【题型】解答题　【知识点】立体几何　【难度】medium
已知在三棱锥 \(P-ABC\) 中，\(PA \perp\) 平面 \(ABC\)，\(AB \perp AC\)，\(AB = 2PA = 2AC = 8\)，\(N\) 为 \(AB\) 上一点且满足 \(3\overrightarrow{AN} = \overrightarrow{NB}\)，\(M\)，\(S\) 分别为 \(PB\)，\(BC\) 的中点。

\noindent
(1) 求证：\(CM \perp SN\); \\[6pt]
\noindent
(2) 求直线 \(SN\) 与平面 \(CMN\) 所成角的大小.
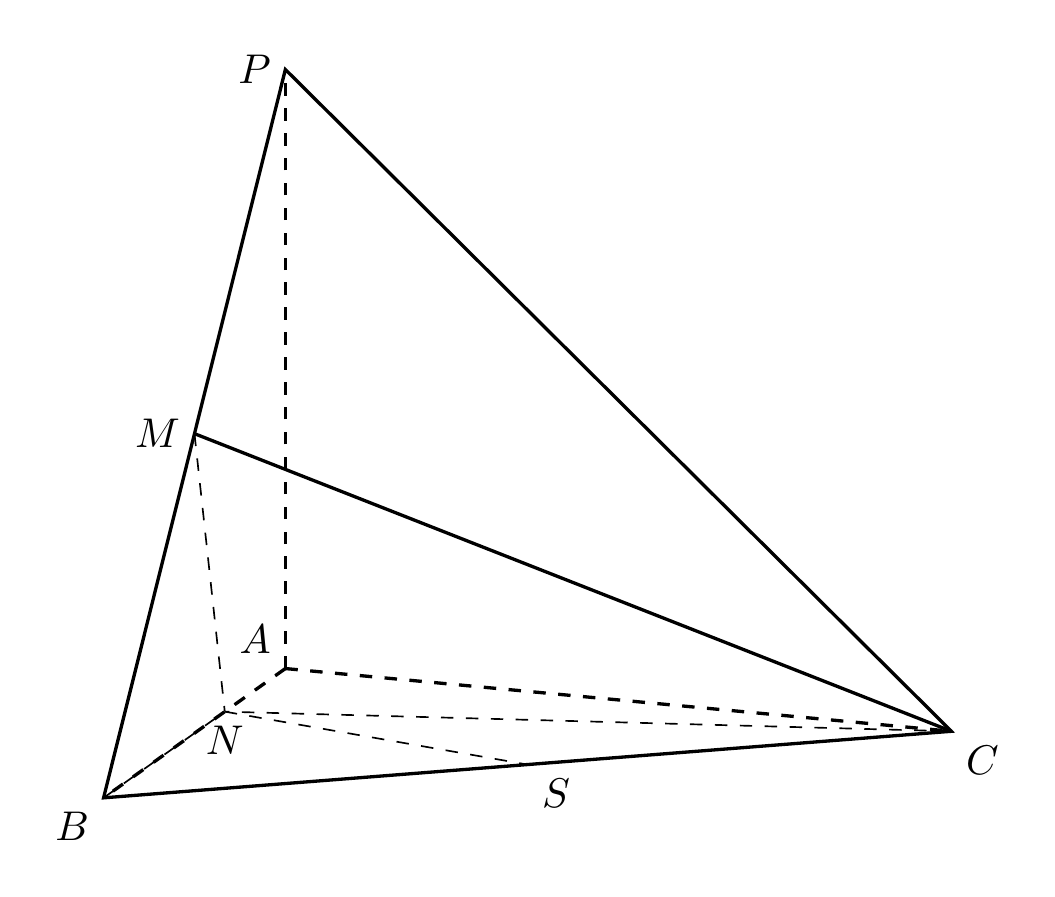
【解答】
\noindent
\textbf{【答案】}
(1) 证明见解析 \\
(2) \(\dfrac{\pi}{4}\)
\vspace{1em}
\noindent
\textbf{【分析】}
(1) 以 \(A\) 为原点建立空间直角坐标系，计算出 \(\overrightarrow{CM} \cdot \overrightarrow{SN} = 0\)，即可证明； \\
(2) 求出平面 \(CMN\) 的法向量 \(\vec{n}\)，利用向量法求出线面角的正弦值，即可求出夹角；
\vspace{1em}
\noindent
\textbf{【详解】}
(1) 因为 \(PA \perp\) 平面 \(ABC\)，\(AB \perp AC\)， \\
如图以 \(A\) 为原点，\(AB\)、\(AC\)、\(AP\) 所在直线分别为 \(x\) 轴、\(y\) 轴、\(z\) 轴，建立空间直角坐标系， \\
则 \(A(0,0,0)\)，\(B(8,0,0)\)，\(C(0,4,0)\)，\(P(0,0,4)\)，\(M(4,0,2)\)，\(S(4,2,0)\)，\(N(2,0,0)\)。

所以 \(\overrightarrow{CM} = (4, -4, 2)\)，\(\overrightarrow{SN} = (-2, -2, 0)\)， \\
因为 \(\overrightarrow{CM} \cdot \overrightarrow{SN} = 4 \times (-2) + (-4) \times (-2) + 2 \times 0 = 0\)， \\
所以 \(CM \perp SN\)。
\vspace{1em}
\noindent
(2) 设平面 \(CMN\) 的法向量 \(\vec{n} = (x, y, z)\)，\(\overrightarrow{CN} = (2, -4, 0)\)， \\
则
\[
\begin{cases}
\vec{n} \cdot \overrightarrow{CM} = 0 \\
\vec{n} \cdot \overrightarrow{CN} = 0
\end{cases}
\quad \text{即} \quad
\begin{cases}
4x - 4y + 2z = 0 \\
2x - 4y = 0
\end{cases}
\]
取 \(y = 1\)，得 \(\vec{n} = (2, 1, -2)\)，
\vspace{1em}
\noindent
又 \(\overrightarrow{SN} = (-2, -2, 0)\)， \\
设直线 \(SN\) 与平面 \(CMN\) 所成角为 \(\theta\)， \\
则
\[
\sin\theta = \left| \cos \langle \vec{n}, \overrightarrow{SN} \rangle \right|
= \frac{|\vec{n} \cdot \overrightarrow{SN}|}{|\overrightarrow{SN}| \cdot |\vec{n}|}
= \frac{6}{3 \times 2\sqrt{2}} = \frac{\sqrt{2}}{2},
\]
又 \(\theta \in \left[0, \frac{\pi}{2}\right]\)， \\
所以 \(\theta = \dfrac{\pi}{4}\)，所以直线 \(SN\) 与平面 \(CMN\) 所成角的大小为 \(\dfrac{\pi}{4}\)。
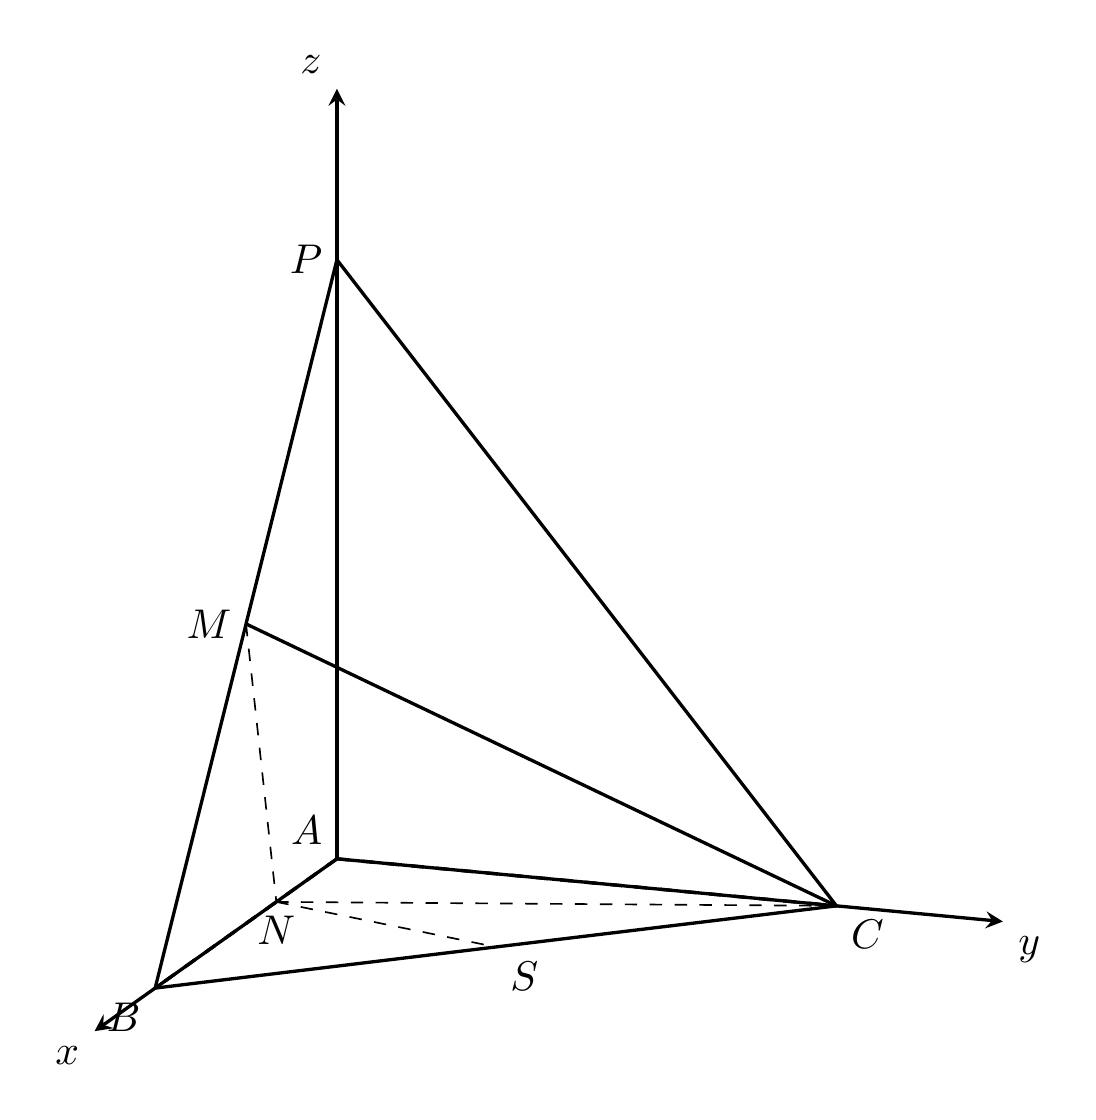